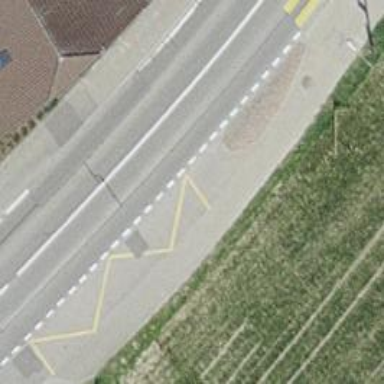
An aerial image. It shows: Bus stop with platform for public transport.